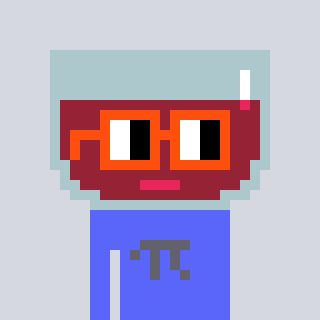
a pixel art character with square orange glasses, a wine-shaped head and a purple-colored body on a cool background